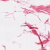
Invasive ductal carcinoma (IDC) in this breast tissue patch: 0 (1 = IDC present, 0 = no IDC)